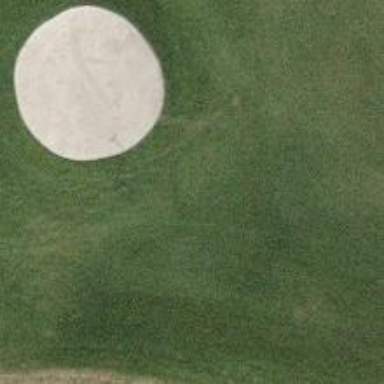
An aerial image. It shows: Golf bunker filled with sandy terrain.